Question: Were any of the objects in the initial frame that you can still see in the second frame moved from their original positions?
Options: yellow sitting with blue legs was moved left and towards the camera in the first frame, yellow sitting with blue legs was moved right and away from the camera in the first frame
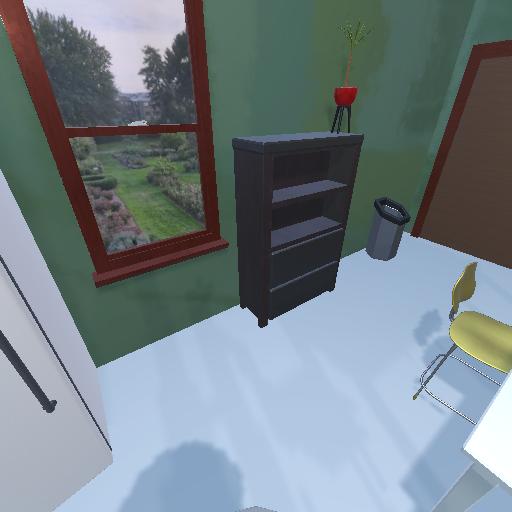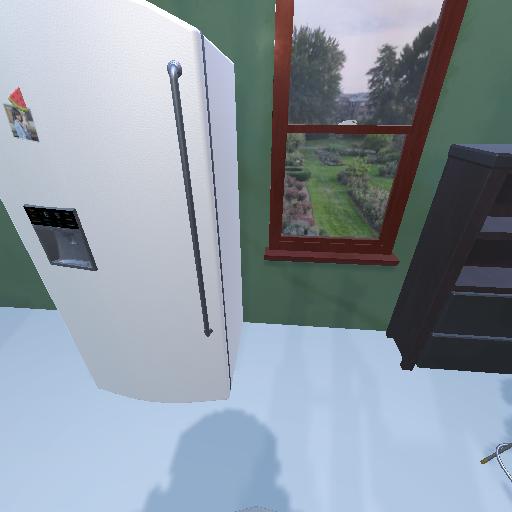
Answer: yellow sitting with blue legs was moved left and towards the camera in the first frame